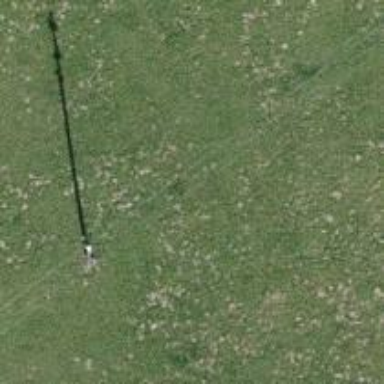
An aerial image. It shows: Power pole.